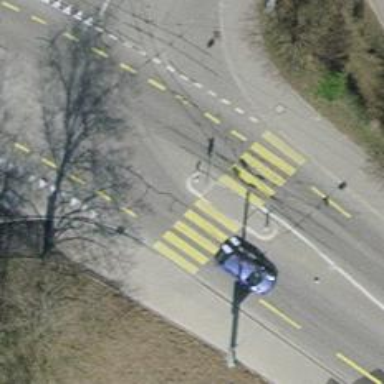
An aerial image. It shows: Marked crossing with pedestrian island.